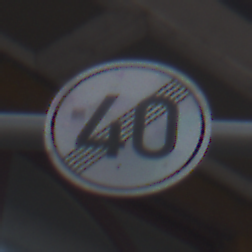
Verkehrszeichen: EndeGeschwindigkeit40
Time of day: MorningAfternoon
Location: Outdoor (Urban)
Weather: Overcast
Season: NotSpecified
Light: Natural